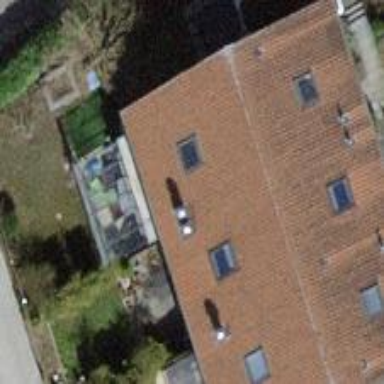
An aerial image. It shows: Building with tile roof.